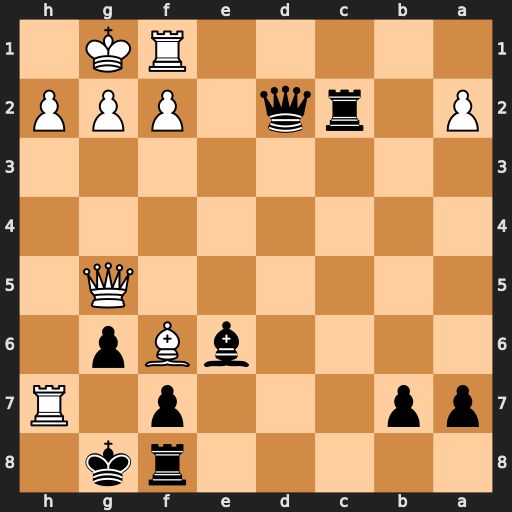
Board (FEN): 5rk1/pp3p1R/4bBp1/6Q1/8/8/P1rq1PPP/5RK1
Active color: b
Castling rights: -
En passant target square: -
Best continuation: Kxh7 Qh4+ Qh6